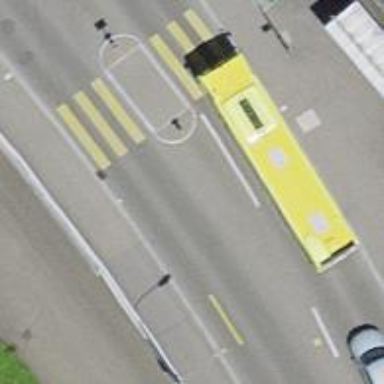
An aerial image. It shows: Public transport stop position.